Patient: sex M, age 32
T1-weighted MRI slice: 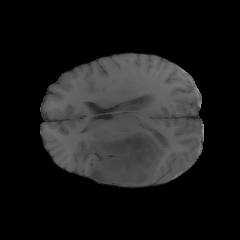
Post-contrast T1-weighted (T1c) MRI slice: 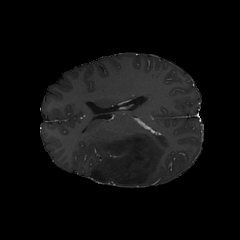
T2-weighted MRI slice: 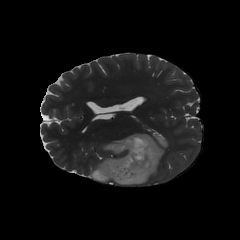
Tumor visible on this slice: yes
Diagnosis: Astrocytoma, IDH-mutant
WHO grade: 2